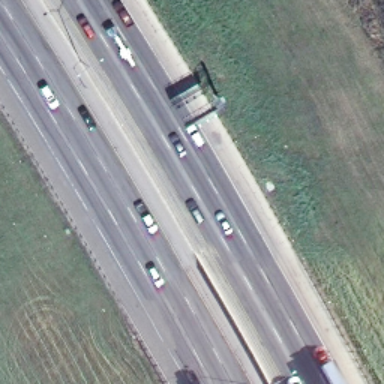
There are two straight freeways closed to each other and some plants beside the roads .